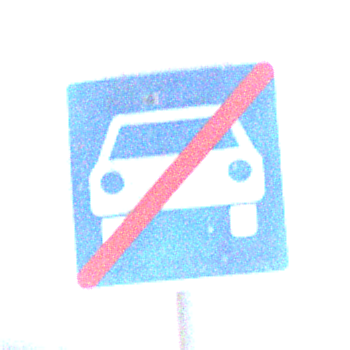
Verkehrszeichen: EndeKraftfahrstrasse
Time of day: MorningAfternoon
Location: Outdoor (RoadRail)
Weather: PartlyCloudy
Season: NotSpecified
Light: Natural